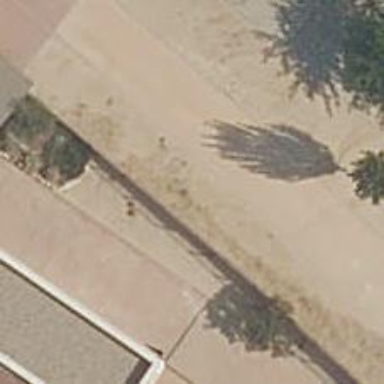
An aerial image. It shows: School.